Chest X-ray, PA view. Patient: 64 years old, sex M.
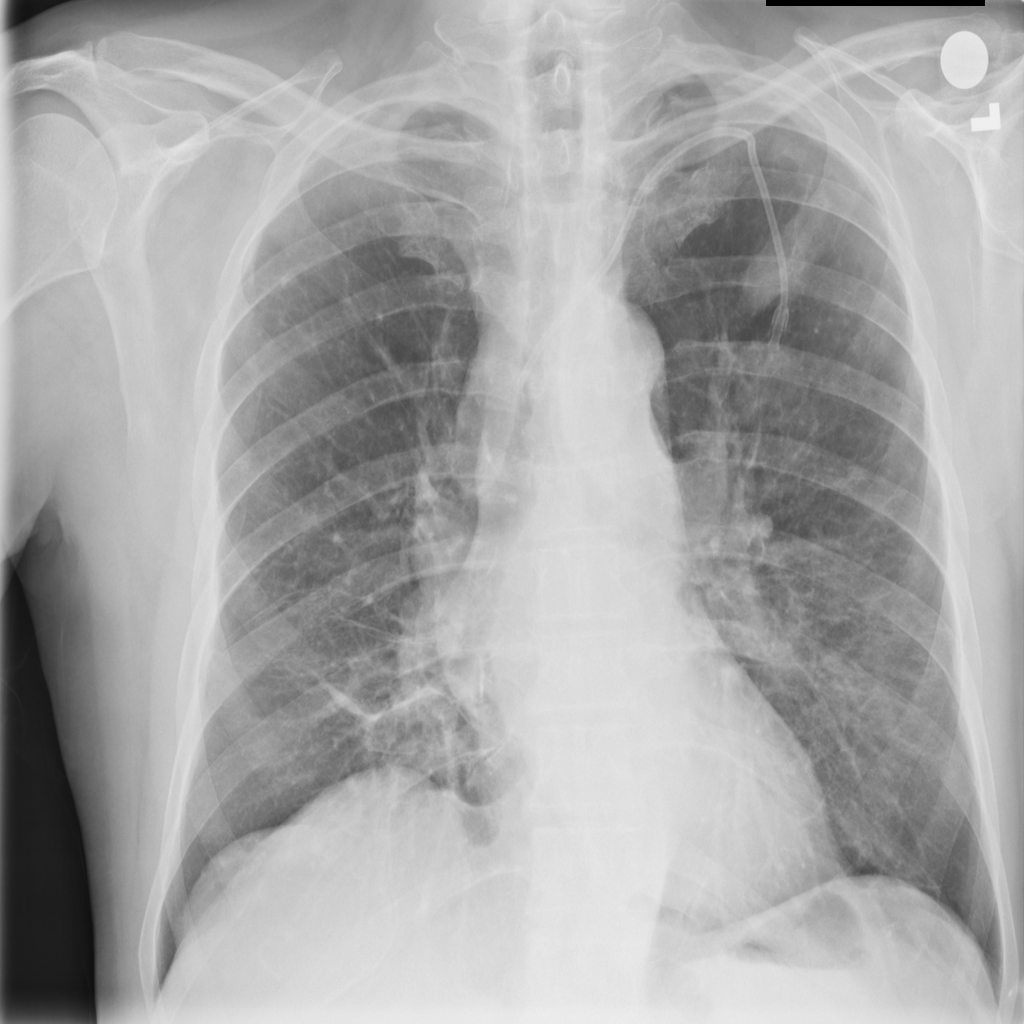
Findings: No Finding